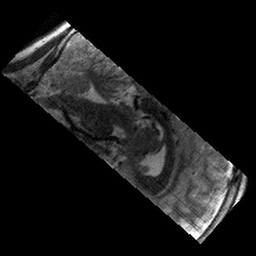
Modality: T2w
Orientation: sagittal
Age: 9
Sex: male
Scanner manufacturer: siemens
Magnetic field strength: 3 T
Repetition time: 9.23 s
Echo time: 0.067 s